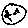
Label: moon